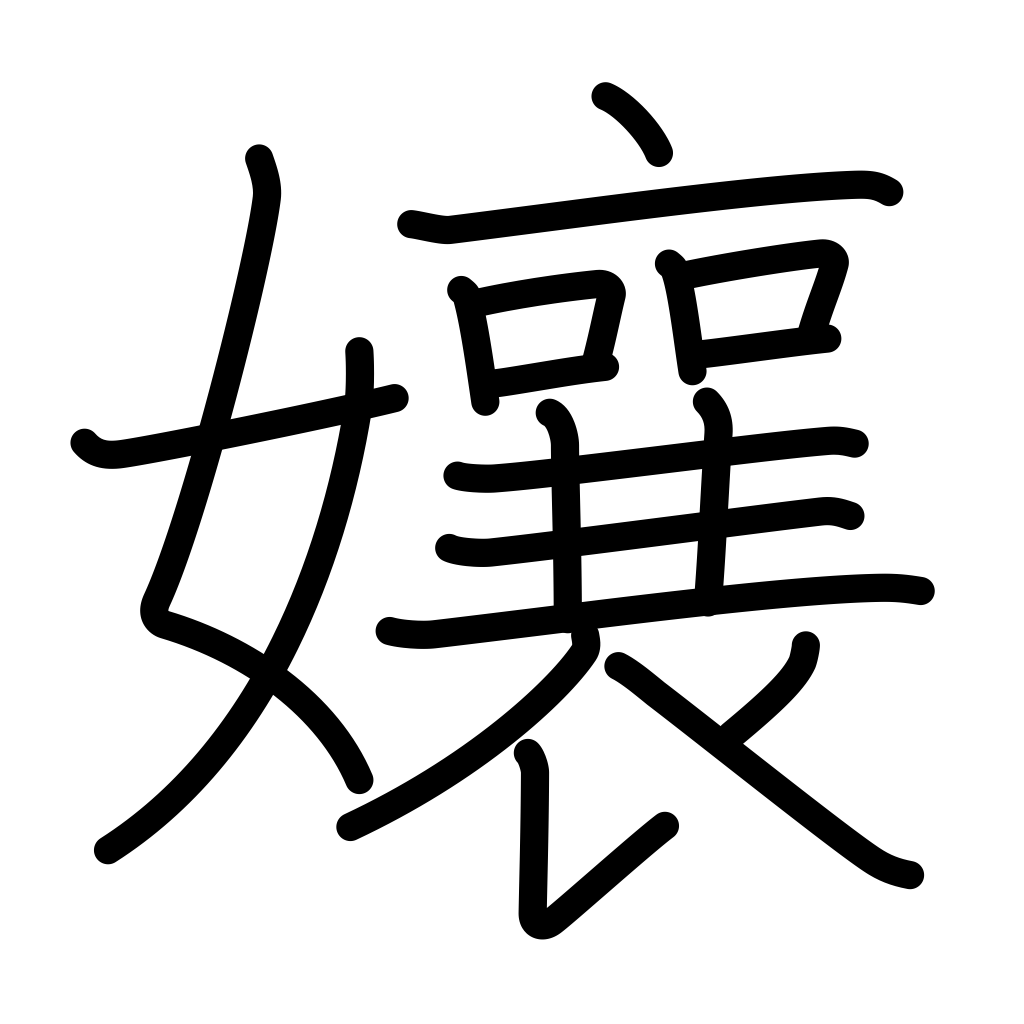
Meaning: girl, Miss, daughter